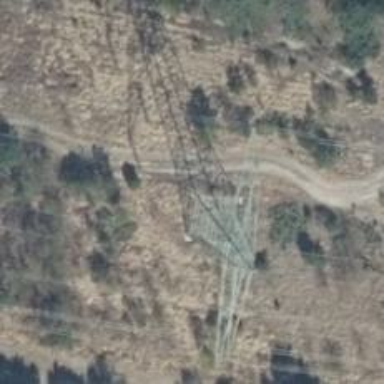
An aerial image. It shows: Power tower.